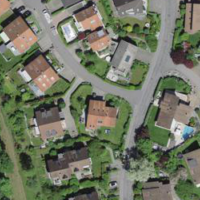
EUNIS habitat code: 55
Species observed at this site:
Corvus corone